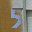
Label: 5